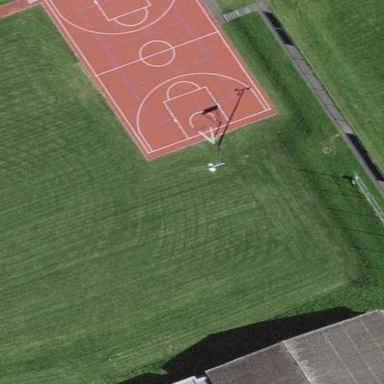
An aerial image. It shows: Basketball court located in leisure land pitch.